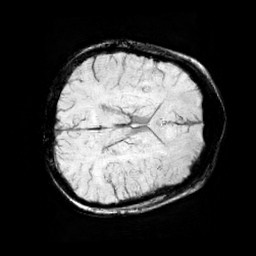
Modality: minIP
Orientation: axial
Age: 11
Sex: male
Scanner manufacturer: siemens
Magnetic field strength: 3 T
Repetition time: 0.027 s
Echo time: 0.02 s